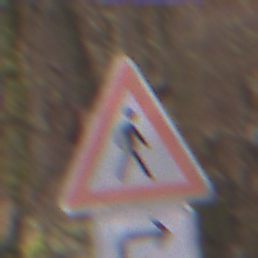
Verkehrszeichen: FussgaengerLinks
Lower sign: RichtungsangabeDurchPfeile5
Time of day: Midday
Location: Outdoor (Nature)
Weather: Overcast
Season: Autumn
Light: Natural